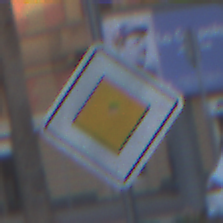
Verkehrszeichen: Vorfahrtsstrasse
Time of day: SunriseSunset
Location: Outdoor (Urban)
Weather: PartlyCloudy
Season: NotSpecified
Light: Natural